Question: How do I speed this up?
My <URL> is composed of binary RGBA colours.
'''
from PIL import Image
redOffset = 0
blueOffset = 2
byte = open("ALWAYSLOADED_384_00.PTX", "rb").read()
width = 256
height = 256
img = Image.new('RGBA', (width, height))
index = 0
for y in range(0, height):
for x in range(0, width):
img.putpixel((x,y), (byte[index + redOffset],byte[index + 1],byte[index + blueOffset], byte[index + 3]))
index += 4
img.save("ALWAYSLOADED_384_00.PNG")
'''

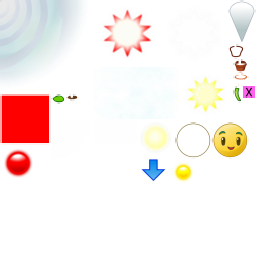
Answer: Instead of creating a new image, let PIL operate directly on your buffer.
'''
data = open("ALWAYSLOADED_384_00.PTX", "rb").read()
img = Image.frombuffer("RGBA", (256, 256), data, "raw", "RGBA", 0, 1)
img.save("ALWAYSLOADED_384_00.PNG")
'''
Documentation: <URL>.